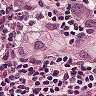
Metastatic tissue present: yes